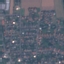
Label: Residential